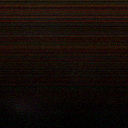
Screen state: off